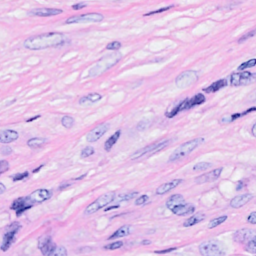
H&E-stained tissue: Breast